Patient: sex F, age 76
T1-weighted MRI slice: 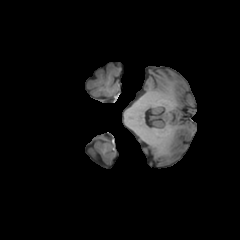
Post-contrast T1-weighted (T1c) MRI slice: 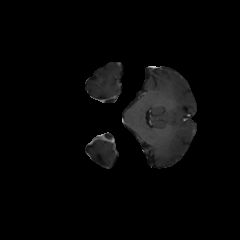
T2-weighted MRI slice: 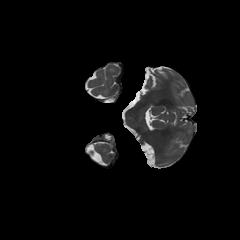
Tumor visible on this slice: no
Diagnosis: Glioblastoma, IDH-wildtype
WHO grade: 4